Interaction volume radius: 10 \u00c5
Interaction volume height: 20 \u00c5
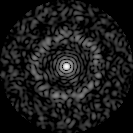
Disorder parameter: 0.8282